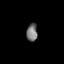
Tissue: lung
Cell type: Endothelial cells
Senescence score: 0.586
Nuclear area (px): 194
Mean DAPI intensity: 115.299